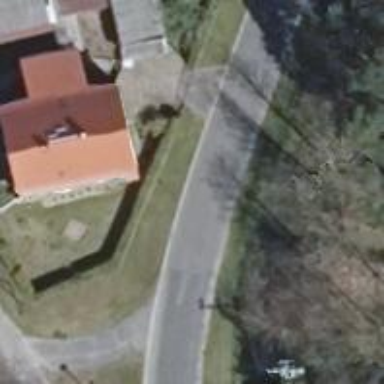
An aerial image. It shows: Tertiary road with asphalt surface.